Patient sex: F
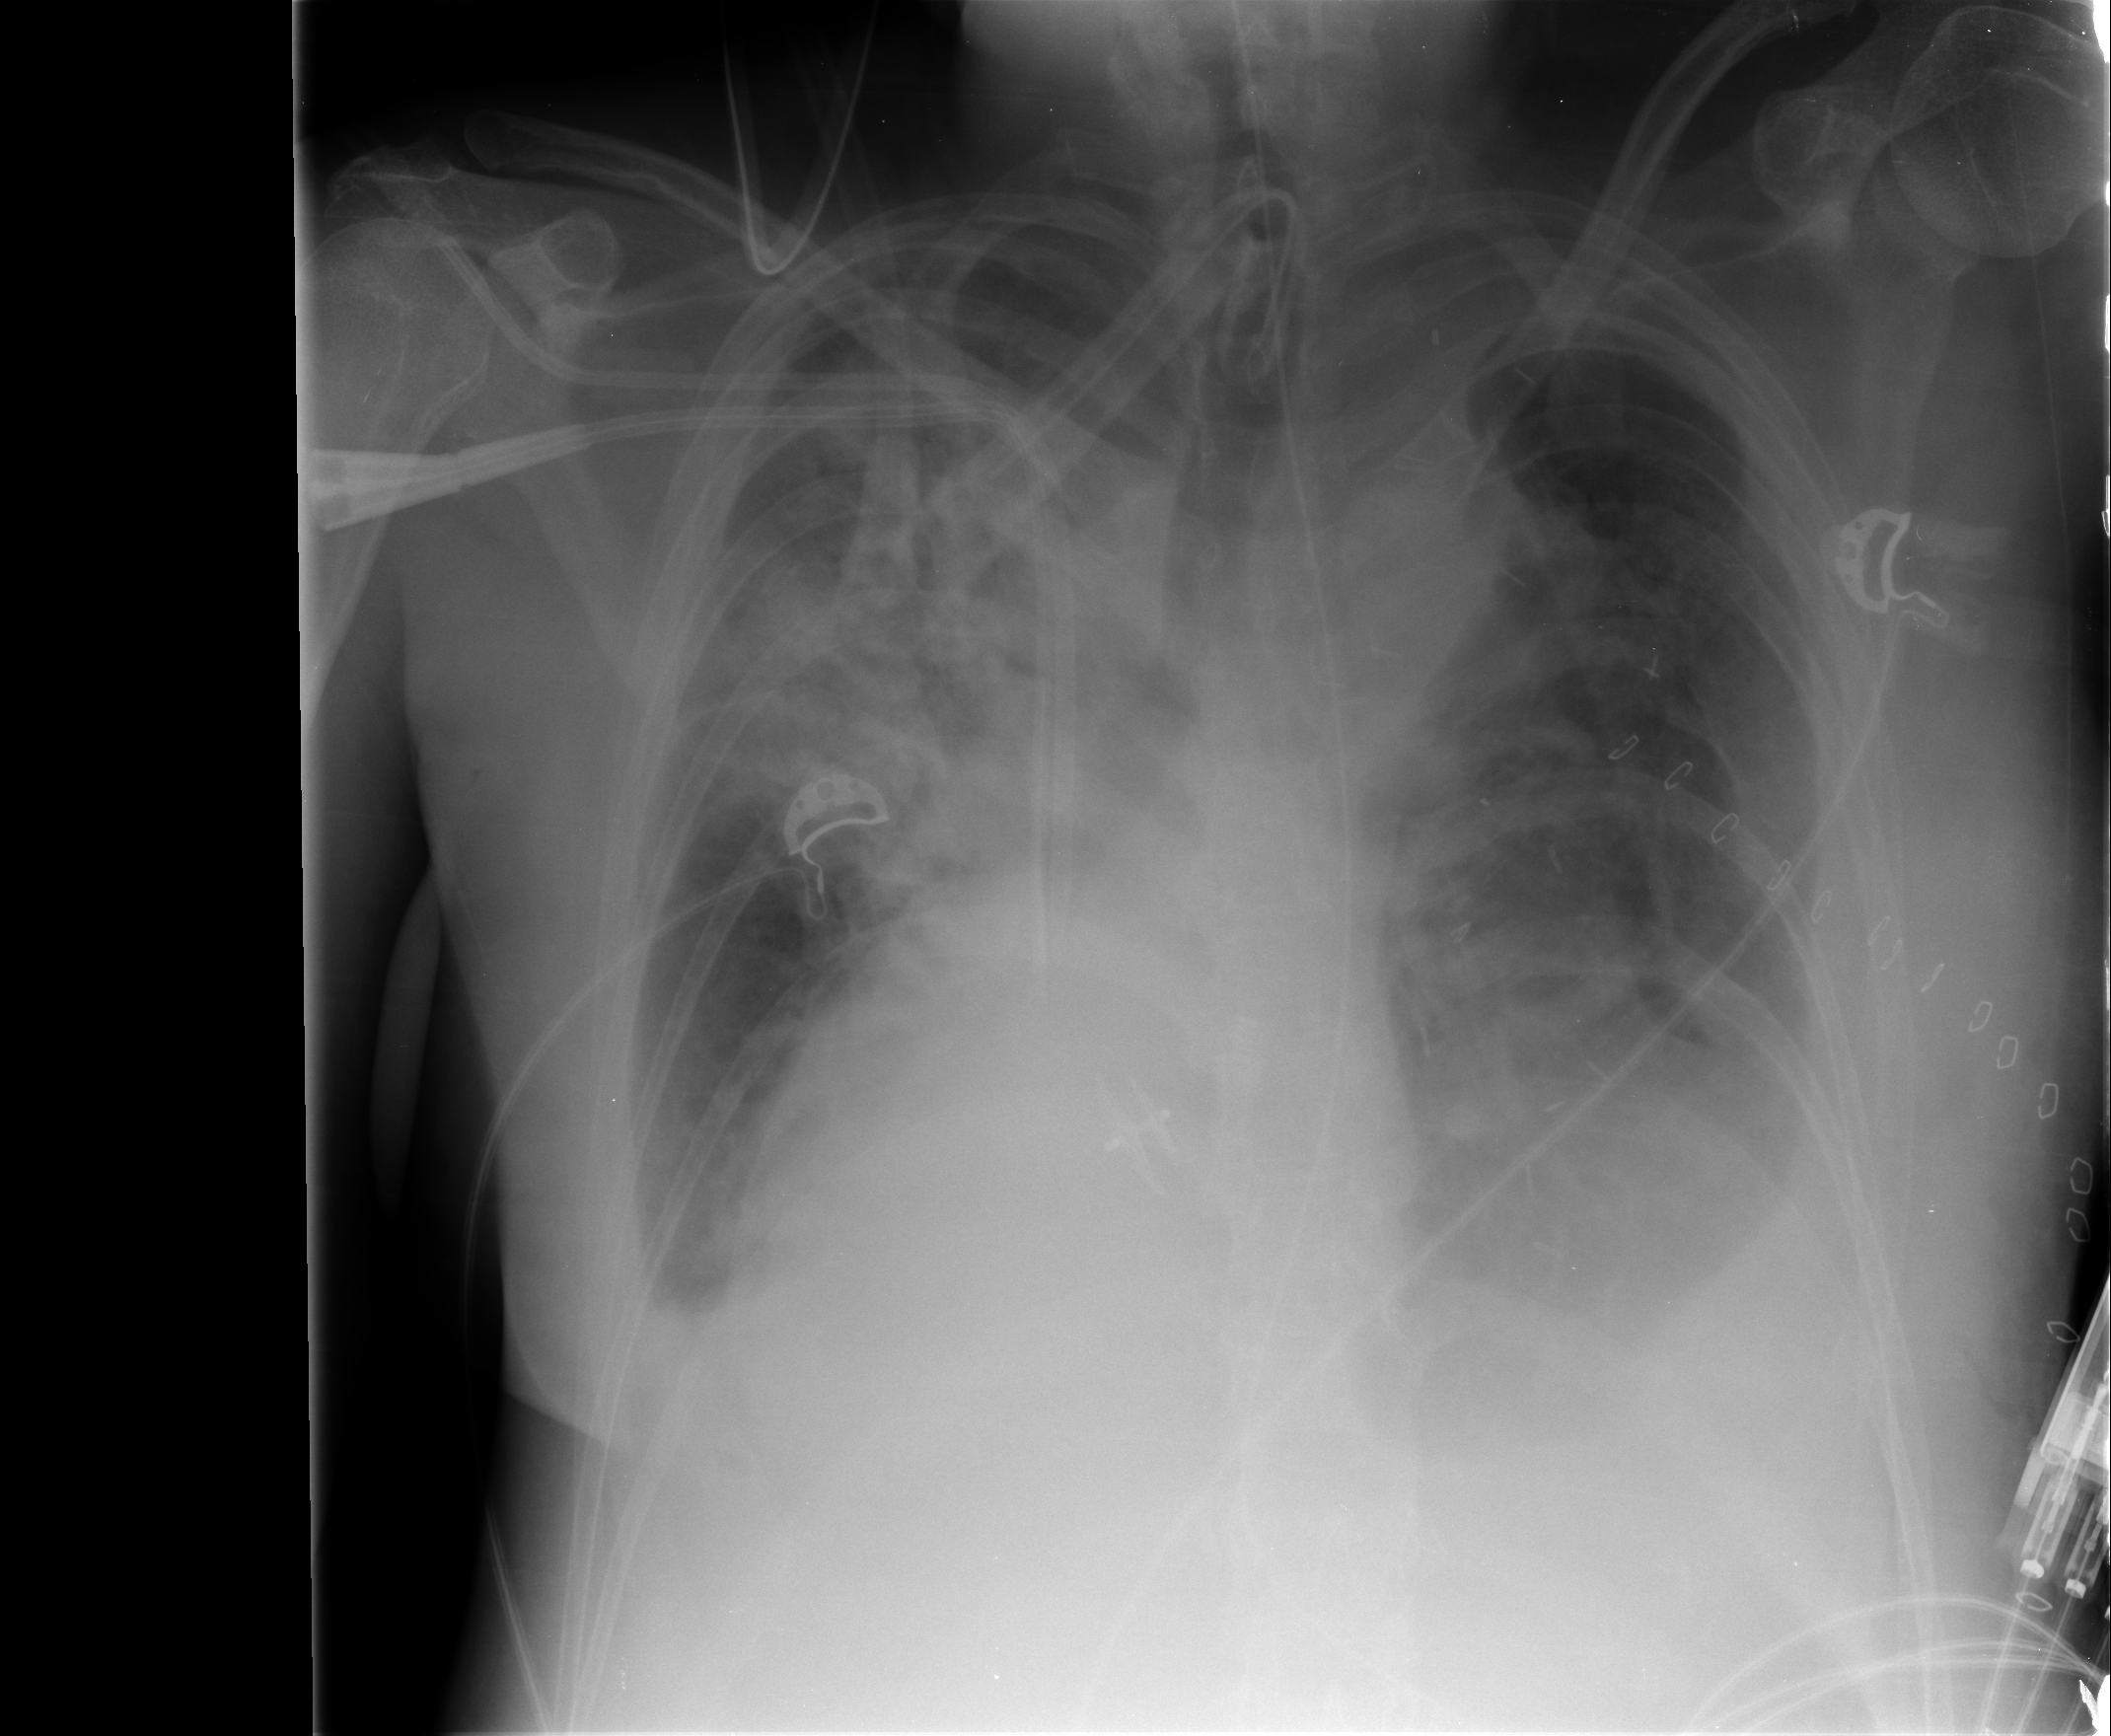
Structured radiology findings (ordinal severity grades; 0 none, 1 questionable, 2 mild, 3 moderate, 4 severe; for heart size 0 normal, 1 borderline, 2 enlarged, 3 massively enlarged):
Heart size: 0
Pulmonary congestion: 2
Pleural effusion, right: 3
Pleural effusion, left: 3
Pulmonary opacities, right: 3
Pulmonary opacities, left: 1
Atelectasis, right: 3
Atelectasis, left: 2